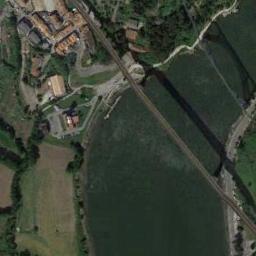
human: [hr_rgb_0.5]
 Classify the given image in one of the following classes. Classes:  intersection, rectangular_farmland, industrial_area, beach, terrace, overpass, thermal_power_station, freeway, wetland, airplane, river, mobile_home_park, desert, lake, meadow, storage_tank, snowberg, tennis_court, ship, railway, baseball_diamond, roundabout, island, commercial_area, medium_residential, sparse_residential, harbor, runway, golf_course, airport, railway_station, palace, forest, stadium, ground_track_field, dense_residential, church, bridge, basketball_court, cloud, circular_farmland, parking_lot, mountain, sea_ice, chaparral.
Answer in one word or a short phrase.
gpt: bridge